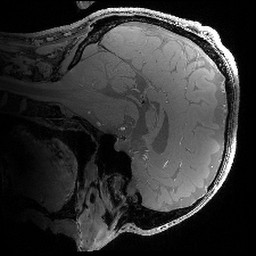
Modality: PDw
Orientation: sagittal
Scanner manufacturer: siemens
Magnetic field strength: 6.98 T
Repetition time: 2.7 s
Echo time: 0.00234 s